Interaction volume radius: 10 \u00c5
Interaction volume height: 20 \u00c5
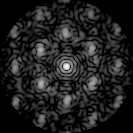
Disorder parameter: 0.5668